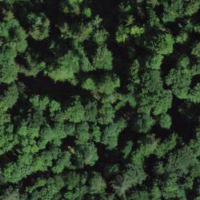
EUNIS habitat code: 41
Species observed at this site:
Lonicera acuminata